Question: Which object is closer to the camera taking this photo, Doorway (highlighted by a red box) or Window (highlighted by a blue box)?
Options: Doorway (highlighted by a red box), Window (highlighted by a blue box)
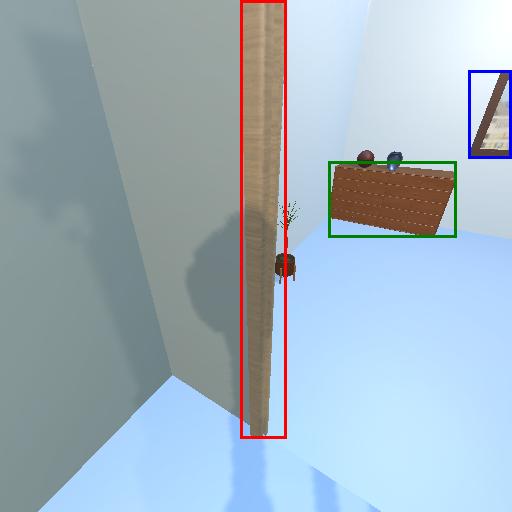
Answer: Doorway (highlighted by a red box)